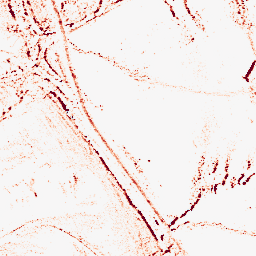
Category: morphological
Decomposition family: morphological_rect
Decomposition parameters: operation: opening
width: 5
height: 3
Upsampling method: quadratic
Upsampling parameters: scale: 4
Upsampling scale: 4